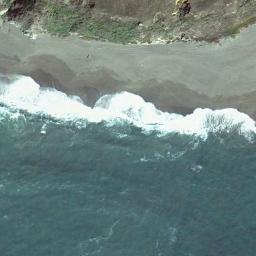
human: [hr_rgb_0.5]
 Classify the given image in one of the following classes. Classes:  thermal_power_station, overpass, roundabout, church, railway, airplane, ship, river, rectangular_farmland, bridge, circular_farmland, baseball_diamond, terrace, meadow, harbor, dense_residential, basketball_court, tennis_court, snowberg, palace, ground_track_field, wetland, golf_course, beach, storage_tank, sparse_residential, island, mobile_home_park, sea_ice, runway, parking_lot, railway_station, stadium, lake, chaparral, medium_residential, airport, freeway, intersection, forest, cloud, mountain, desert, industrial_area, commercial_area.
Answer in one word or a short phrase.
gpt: beach